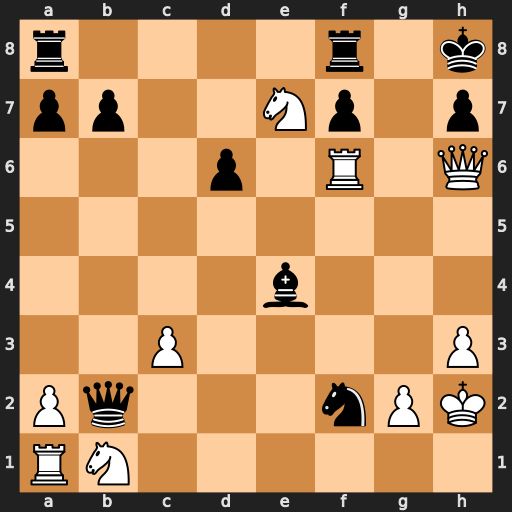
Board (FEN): r4r1k/pp2Np1p/3p1R1Q/8/4b3/2P4P/Pq3nPK/RN6
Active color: w
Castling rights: -
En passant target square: -
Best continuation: Nd2 Qxa1 Rxf2 Qxc3 Nxe4